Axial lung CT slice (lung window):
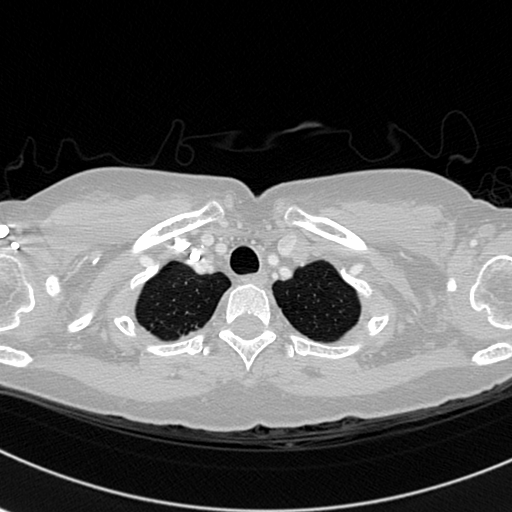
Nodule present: no